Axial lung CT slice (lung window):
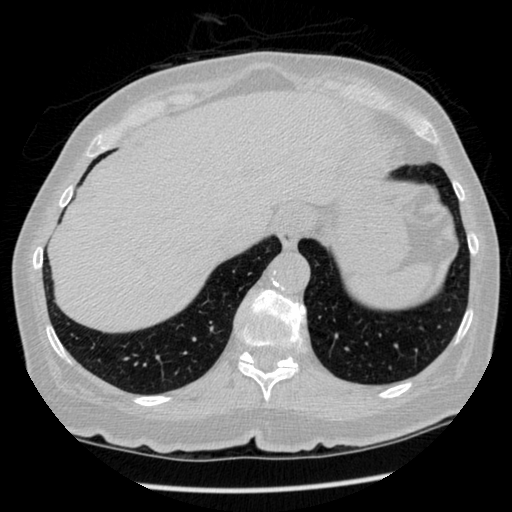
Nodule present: no